Question: Am having problems with a simple data save on a single threaded app after two rows have been re-ordered.
I've managed to simplify the coding to reproduce the error and would appreciate a second opinion with someone else trying this out.
This is a sanity check as I'm suspicious of a core-data issue introduced with iOS 7 as this worked ok in iOS 6.
Firstly, start a new core data project and create this model...

Attribute 'current' is an optional boolean. The one-to-many relationship is an ordered relationship, creating an NSOrderedDataset.
Now add a couple of buttons to the app; the first to create the data (a project and two associated 'drawings') and the second to swap the two drawings, then set a property within the first drawing.
Here's the code...
'''
-(IBAction)onTestButton:(id)sender
{
id delegate = [[UIApplication sharedApplication]delegate];
NSManagedObjectContext *managedObjectContext = [delegate managedObjectContext];
self.project = [NSEntityDescription insertNewObjectForEntityForName:@"Project" inManagedObjectContext:managedObjectContext];
Drawing *drawing1 = [NSEntityDescription insertNewObjectForEntityForName:@"Drawing" inManagedObjectContext:managedObjectContext];
Drawing *drawing2 = [NSEntityDescription insertNewObjectForEntityForName:@"Drawing" inManagedObjectContext:managedObjectContext];
NSMutableOrderedSet* tempSet = [NSMutableOrderedSet orderedSetWithOrderedSet:self.project.drawings];
[tempSet addObject:drawing1];
[tempSet addObject:drawing2];
self.project.drawings = tempSet;
[self save];
}
-(IBAction)onTestButton2:(id)sender
{
NSMutableOrderedSet *exchange = [self.project mutableOrderedSetValueForKey:@"drawings"];
[exchange exchangeObjectAtIndex:0 withObjectAtIndex:1];
self.project.drawings = exchange;
[self save];
Drawing *drawing = [self.project.drawings objectAtIndex:0];
BOOL current = [drawing.current boolValue];
drawing.current = [NSNumber numberWithBool:!current];
[self save];
}
-(void)save
{
id delegate = [[UIApplication sharedApplication]delegate];
NSManagedObjectContext *managedObjectContext = [delegate managedObjectContext];
NSError *error = nil;
if( ![managedObjectContext save:&error] )
{
NSLog(@"%@ Save: Unresolved Error on Save %@", error, [error userInfo] );
abort();
}
}
'''
Now, test by pressing the first test button. This sets up the data.
Then press the second test button....all OK!!!
Now press the second test button and BANG. You 'should get a NSMergeConflict error similar to this....
> Save: Unresolved Error on Save {
conflictList = (
"NSMergeConflict (0x8a7d0b0) for NSManagedObject (0x8bedfa0) with objectID '0x8bd9340
' with
oldVersion = 1 and newVersion = 2 and old object snapshot = {
current = "";
project = "0x8bc3f50
";
}
and new cached row = {
current = "";
project =
"0x8aa88c0
";
}"
);
I notice from the error that my Project object has changed. However, this is a single thread app using the main app context.
I've spent far too long on this and would appreciate someone else passing comment as to where the issue is. Is this a core-data bug, or am I being a right 'fool'?
Many thanks
/Fitto
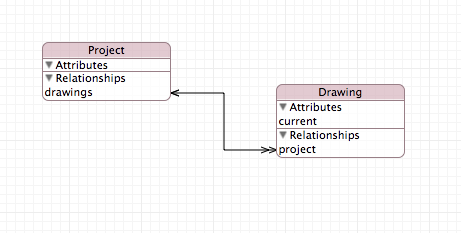
Answer: I had similar issues an found a workaround here:
<URL>
In short - add this to your MOC setup:
'''
[_managedObjectContext setMergePolicy:[[NSMergePolicy alloc] initWithMergeType:NSMergeByPropertyObjectTrumpMergePolicyType]];
'''
This affects OS X 10.9 Mavericks as well when using NSSQLStoreType. I could not repeat the Merge error using NSXMLStoreType.
For Swift 2.x
'''
managedObjectContext.mergePolicy = NSMergePolicy(mergeType: .MergeByPropertyObjectTrumpMergePolicyType)
'''